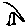
Label: bird